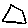
Label: triangle